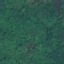
Land use / land cover class: Forest